Interaction volume radius: 5 \u00c5
Interaction volume height: 35 \u00c5
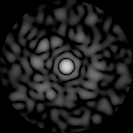
Disorder parameter: 0.8447